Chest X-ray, AP view. Patient: 80 years old, sex F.
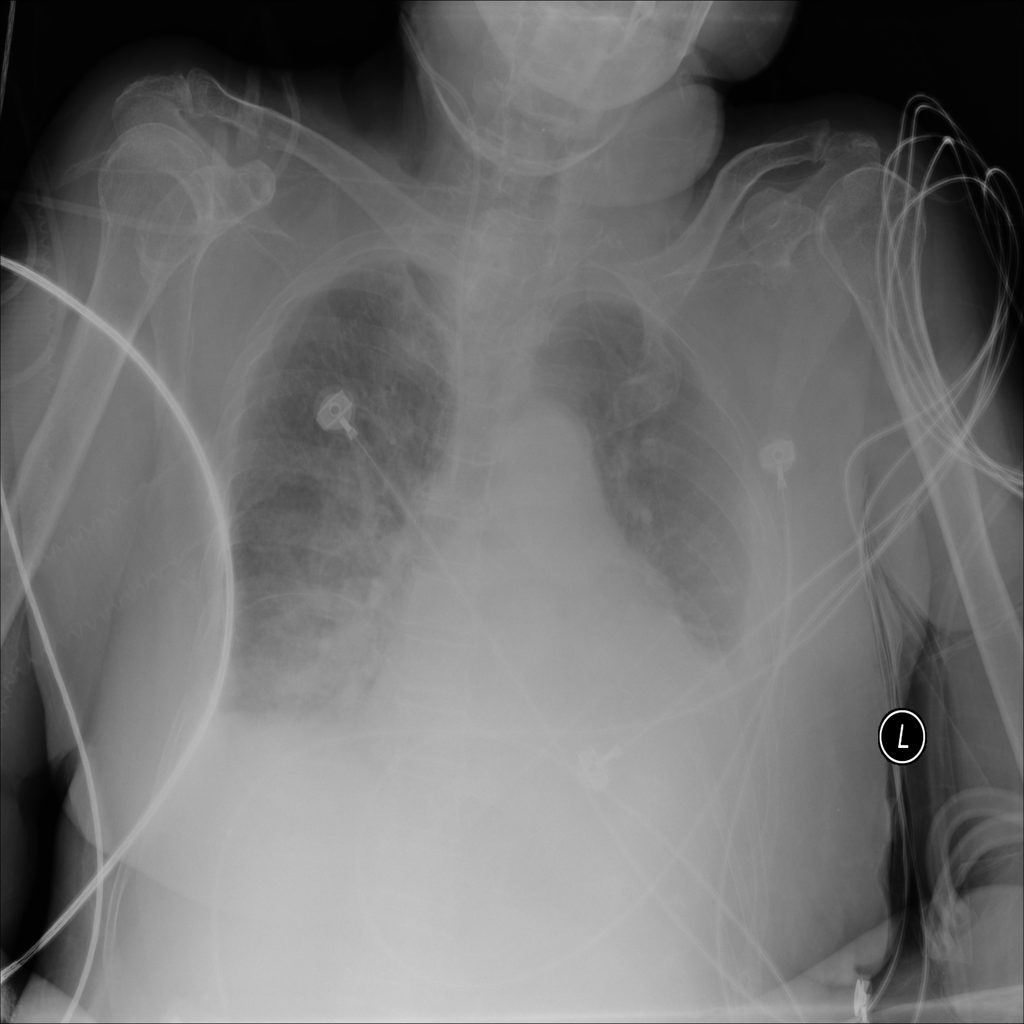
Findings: Effusion, Infiltration